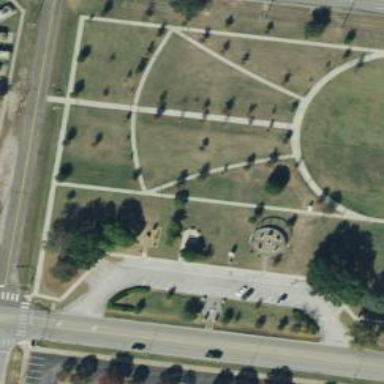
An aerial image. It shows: Memorial site with historic significance.